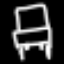
Label: chair